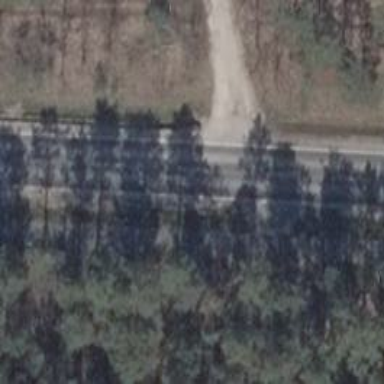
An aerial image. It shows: Asphalt road classified as primary highway.